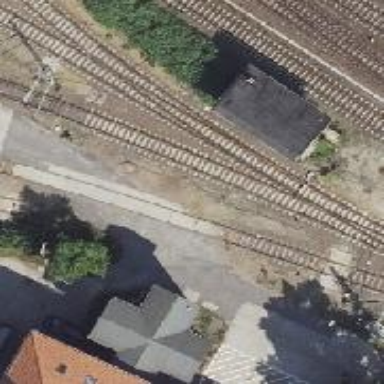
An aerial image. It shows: Railway yard.